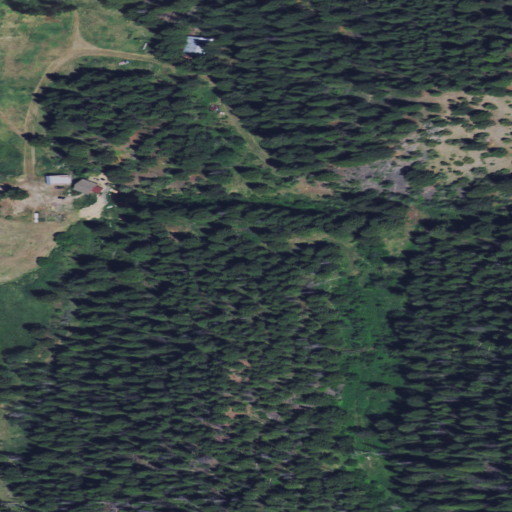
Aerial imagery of valley in Montana named Lazyman Gulch containing evergreen forest, shrub, woody wetlands, and open development